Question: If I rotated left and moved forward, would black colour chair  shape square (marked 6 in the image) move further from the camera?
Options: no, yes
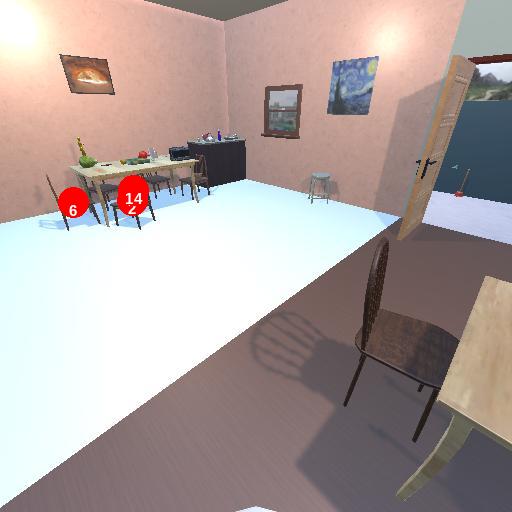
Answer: no